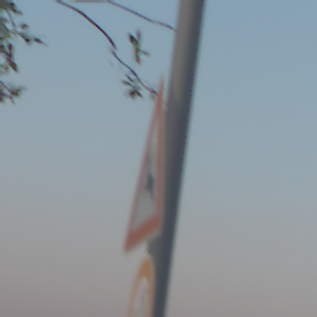
Verkehrszeichen: WildwechselRechts
Zusatzzeichen unten: VerbotUeberholenEinspurigeFahrzeuge
Umgebung: Outdoor, Nature
Tageszeit: SunriseSunset
Wetter: Clear
Licht: Natural
Jahreszeit: Winter
Kontrast: LowContrast